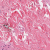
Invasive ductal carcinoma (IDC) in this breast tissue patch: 0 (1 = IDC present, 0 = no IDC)